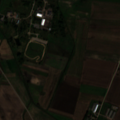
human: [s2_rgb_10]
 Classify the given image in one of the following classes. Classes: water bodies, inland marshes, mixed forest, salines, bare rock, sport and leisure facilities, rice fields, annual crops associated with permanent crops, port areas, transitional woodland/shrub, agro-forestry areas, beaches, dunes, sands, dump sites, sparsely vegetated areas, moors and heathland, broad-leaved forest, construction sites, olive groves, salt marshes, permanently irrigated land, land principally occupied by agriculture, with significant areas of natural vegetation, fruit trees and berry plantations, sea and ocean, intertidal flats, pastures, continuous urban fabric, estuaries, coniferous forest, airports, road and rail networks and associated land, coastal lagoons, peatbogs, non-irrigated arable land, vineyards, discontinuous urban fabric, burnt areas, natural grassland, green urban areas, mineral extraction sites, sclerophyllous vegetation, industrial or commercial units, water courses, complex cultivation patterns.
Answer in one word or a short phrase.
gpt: non-irrigated arable land, complex cultivation patterns